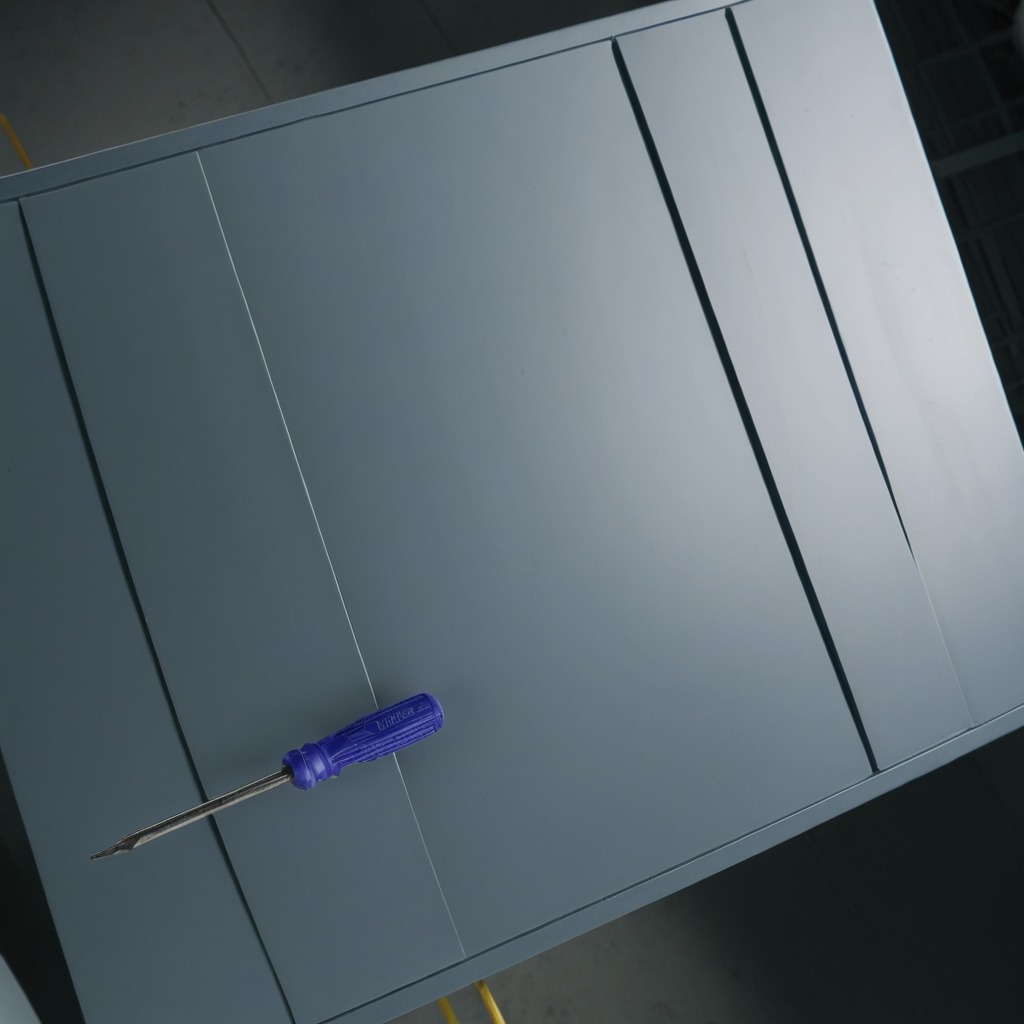
A screwdriver is lying on the toolbox surface in an airplane hangar workshop.